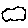
Label: cloud